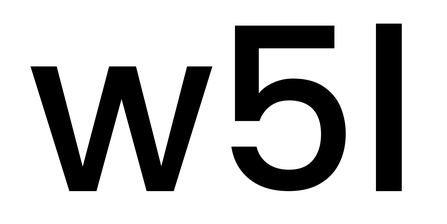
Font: Poppins-Medium